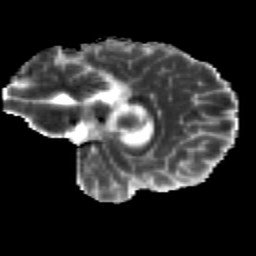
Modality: MD
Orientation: sagittal
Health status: healthy
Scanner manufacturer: siemens
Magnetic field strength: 3 T
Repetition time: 12 s
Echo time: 0.092 s